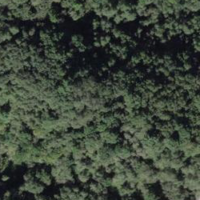
EUNIS habitat code: 32
Species observed at this site:
Aporia crataegi